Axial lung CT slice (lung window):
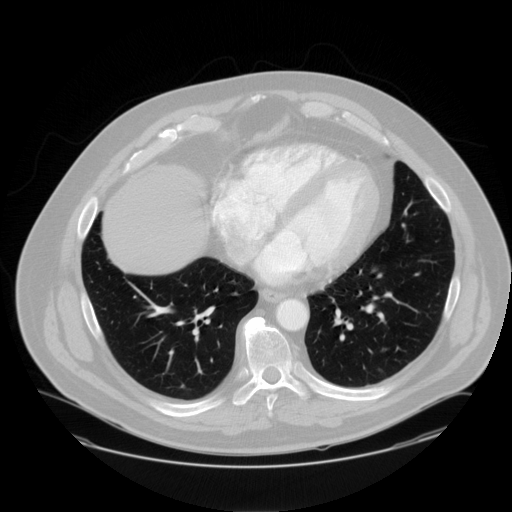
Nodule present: no